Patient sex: M
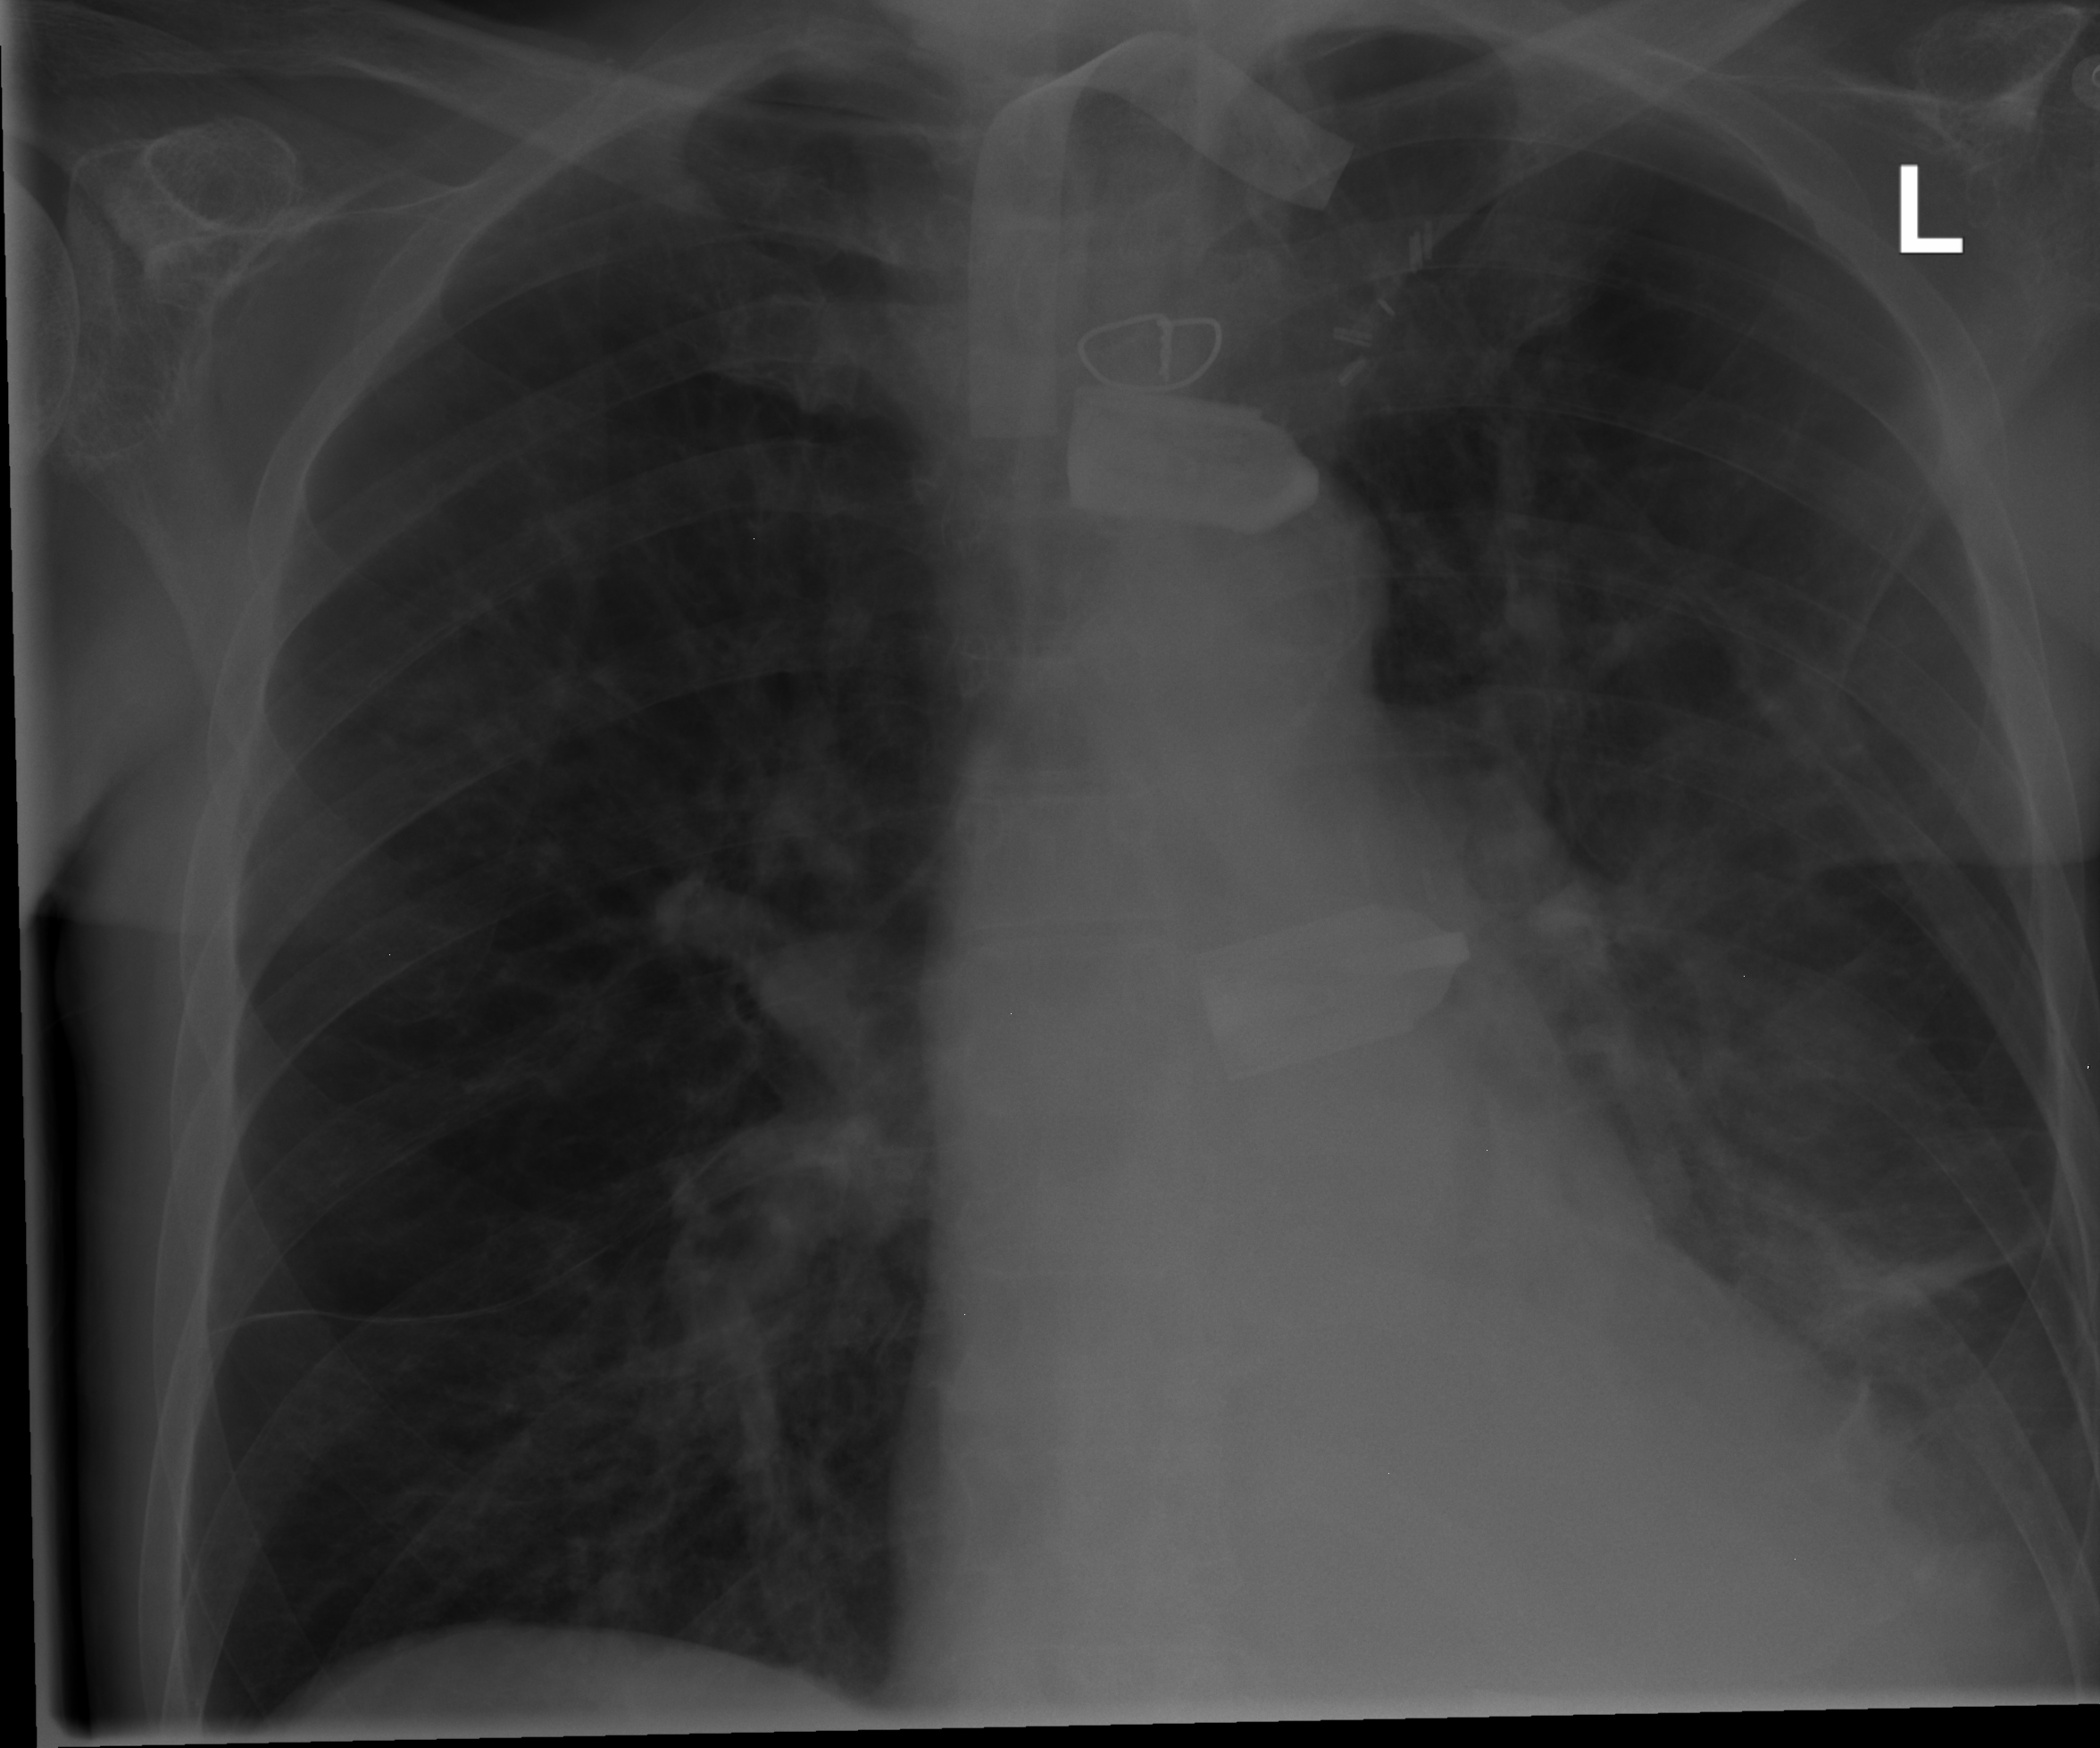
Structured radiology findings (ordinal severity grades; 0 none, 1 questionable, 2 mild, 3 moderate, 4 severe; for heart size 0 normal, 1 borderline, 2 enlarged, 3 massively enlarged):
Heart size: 0
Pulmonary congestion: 2
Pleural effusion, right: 0
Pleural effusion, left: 2
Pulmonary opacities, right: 0
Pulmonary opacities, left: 0
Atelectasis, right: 0
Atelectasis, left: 3